Question: I know how to set commandline parameters for shortcuts to cmd files, by modifying a target-shortcut property.
'''
"C:\test\cT.cmd" -logpk cur -lp c:\xxx\testlogs
'''
But how can i feed more than one argument values to an argument point
'''
C:\test\cT.cmd -logpk cur -lp c:\xxx\testlogs -s 22.07.2014 14:30:00
'''
The thing above works as cmd command but if i add it to a shortcut target the "-s" option is not filled by the cmd properly.
'''
"C:\test\cT.cmd" -logpk cur -lp c:\xxx\testlogs -s 22.07.2014 14:30:00
'''

Maybe you know how to split "morenode arguments" so they can be used for shortcuts too.
best regards
EDIT:
'''
if "%argument%" == "-s" (
set startDay=%argumentValueOne%
set startTime=%argumentValueTwo%
if "%argumentValueOne%" == "a" set startDay=""
if "%argumentValueTwo%" == "A" set startTime=""
set startDate=-s %startDay% %startTime%
echo startDate %startDate%
shift
shift
shift
goto validate
)
'''
EDIT2:
'''
C:\test\>
if "-s" == "-s" (
set startDay=22.07.2014
set startTime=14:30:00
if "22.07.2014" == "a" set startDay=""
if "14:30:00" == "A" set startTime=""
set startDate=-s
echo startDate
shift
shift
shift
goto validate
)
-s -logpk cur -vendor -lp c:\xxx\testlogs
'''
If called from cmd shortcut
EDIT3:
'''
C:\test\>
if "-s" == "-s" (
set startDay=22.07.2014
set startTime=14:30:00
if "22.07.2014" == "a" set startDay=""
if "14:30:00" == "A" set startTime=""
set startDate=-s 22.07.2014 14:30:00
echo startDate -s 22.07.2014 14:30:00
shift
shift
shift
goto validate
)
-s 22.07.2014 14:30:00 -logpk cur -vendor -lp c:\xxx\testlogs
'''
If called from opened cmd
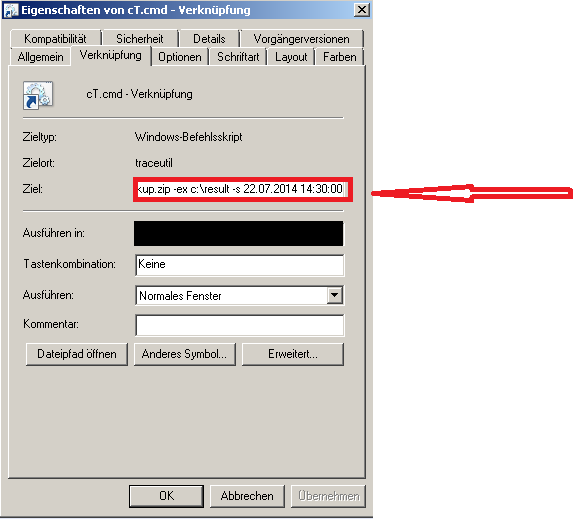
Answer: you are running into the infamous early variable expansion problem. your variables are replaced with their values at the start of the block. since at that time startday and starttime are empty, this is what you get.
i suspect that in your testing from the command line, the variables are already set from the first try (they remain in the environment, you can see it with 'set').
the way around that is putting 'setlocal enabledelayedexpansion' at the beginning of your batch file, and then reference your variables with '!startday!' instead of '%startday%'.